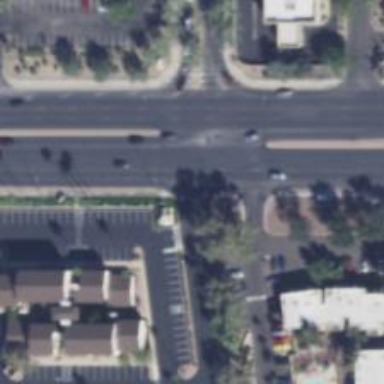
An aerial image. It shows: Unmarked crossing on the road.